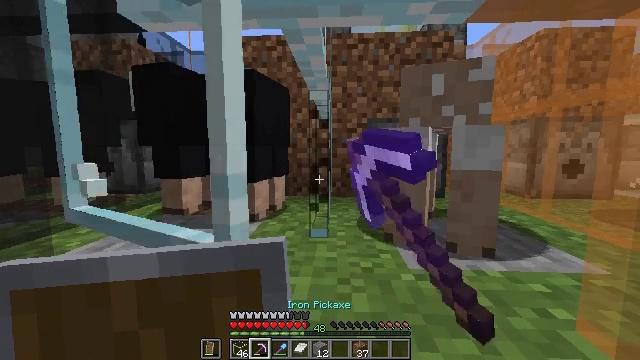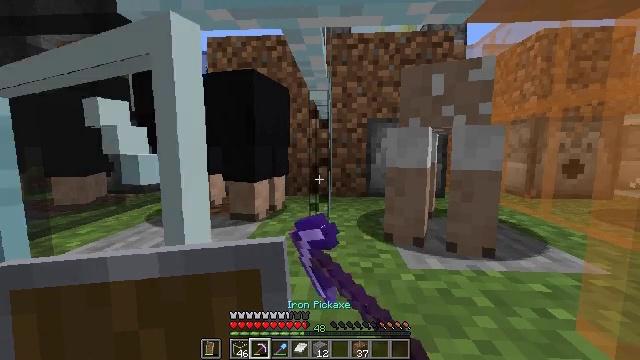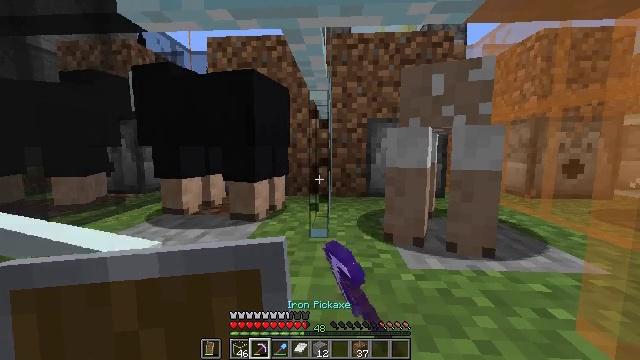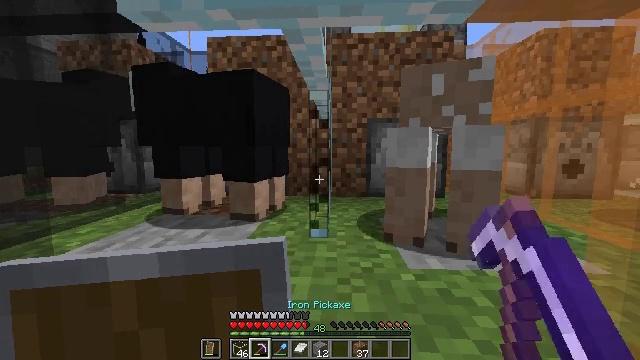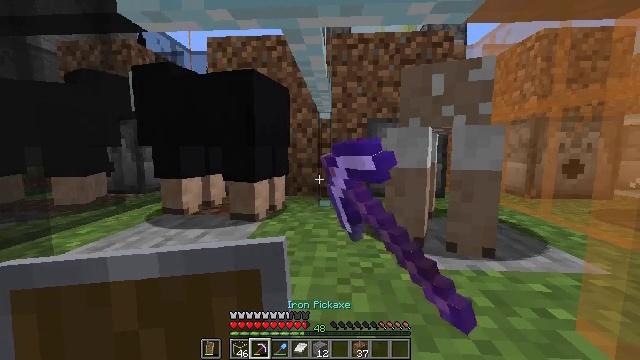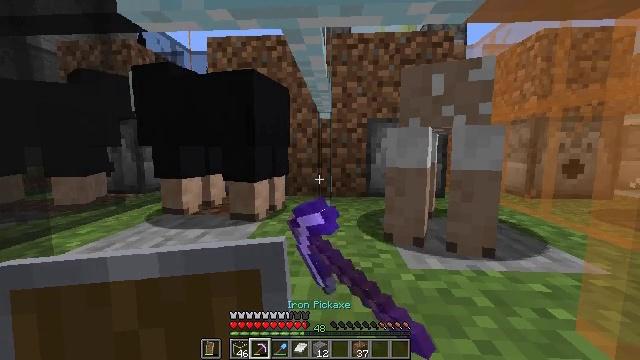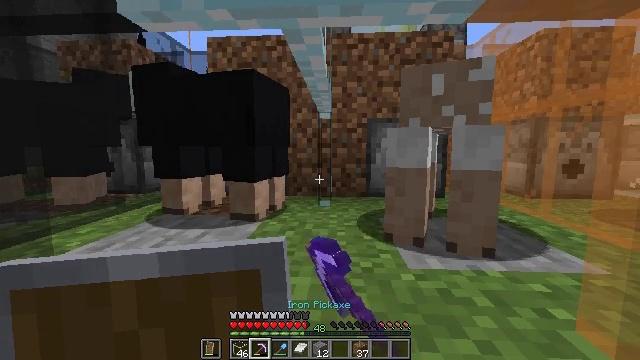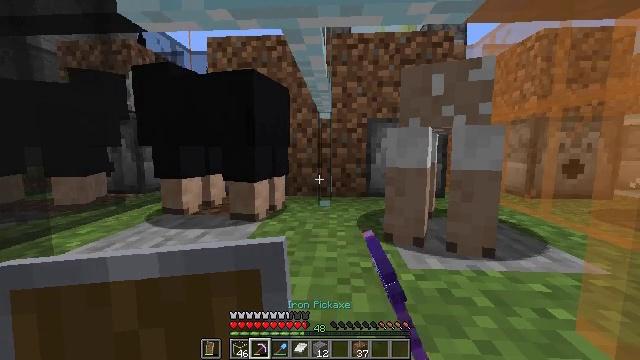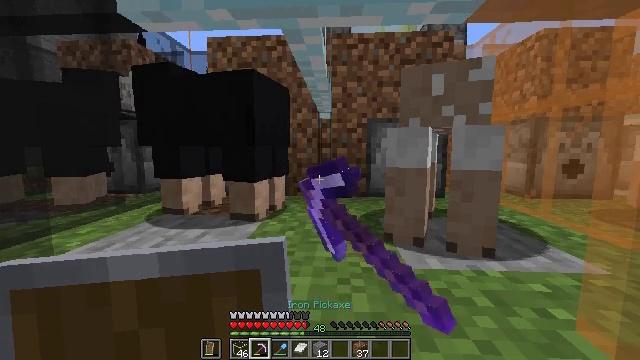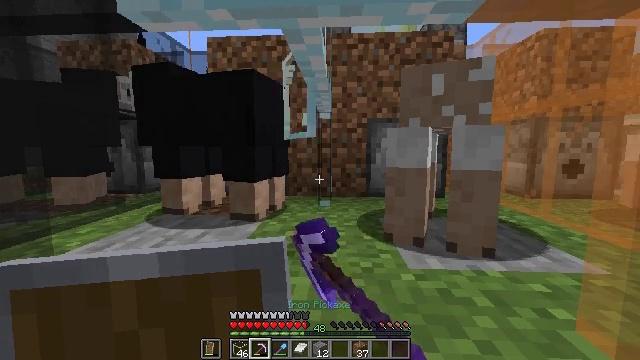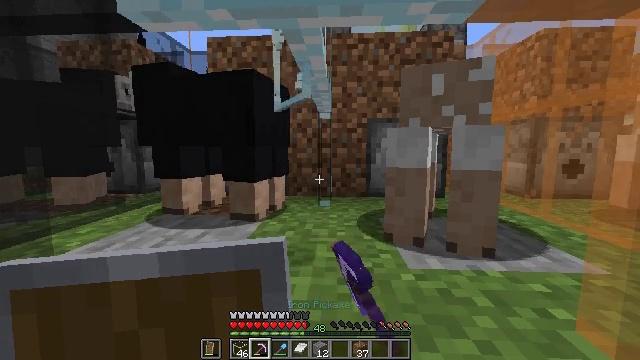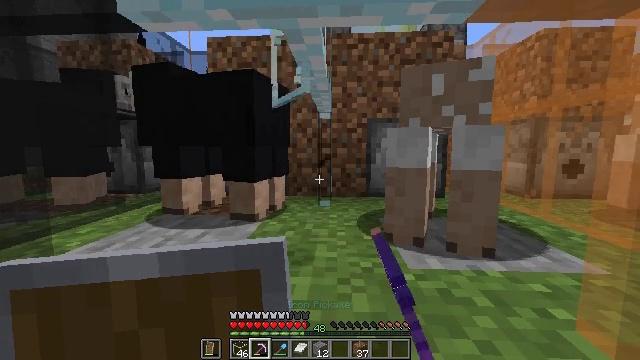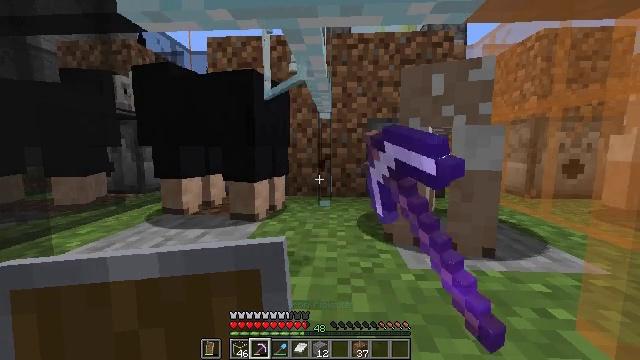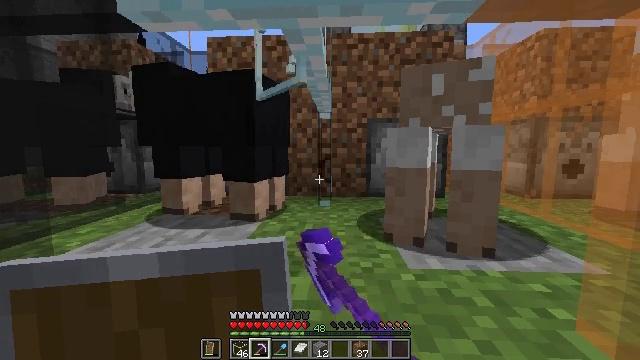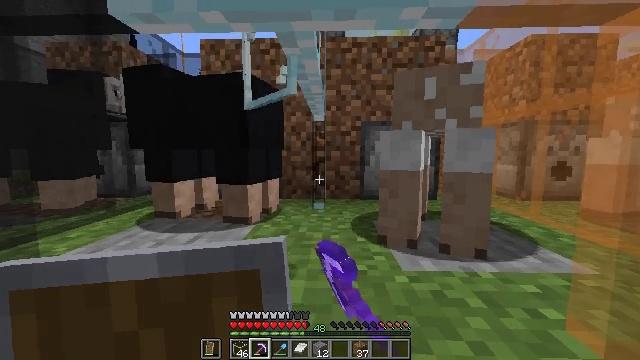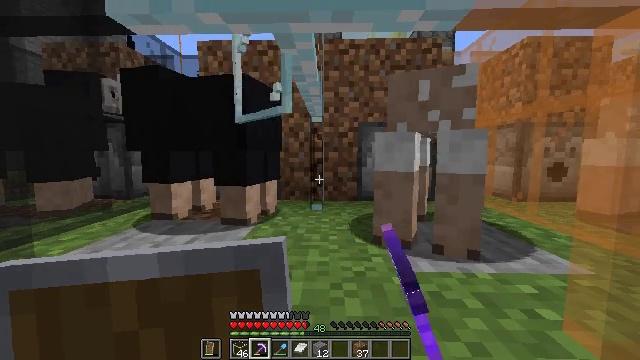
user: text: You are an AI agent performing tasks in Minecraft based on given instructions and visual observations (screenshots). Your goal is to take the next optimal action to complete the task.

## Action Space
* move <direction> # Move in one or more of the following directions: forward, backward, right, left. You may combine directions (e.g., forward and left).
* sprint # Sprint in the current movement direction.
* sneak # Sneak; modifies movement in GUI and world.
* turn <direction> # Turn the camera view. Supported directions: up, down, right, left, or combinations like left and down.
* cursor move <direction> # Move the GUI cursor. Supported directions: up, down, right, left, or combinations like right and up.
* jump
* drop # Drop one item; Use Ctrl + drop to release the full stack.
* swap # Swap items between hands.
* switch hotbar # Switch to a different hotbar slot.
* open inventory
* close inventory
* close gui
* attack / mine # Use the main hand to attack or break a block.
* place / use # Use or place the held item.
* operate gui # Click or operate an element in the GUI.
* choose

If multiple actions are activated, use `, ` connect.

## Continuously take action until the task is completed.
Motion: motion action
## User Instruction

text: Mine the glass pane carefully.
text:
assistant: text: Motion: attack / mine
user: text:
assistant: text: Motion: attack / mine
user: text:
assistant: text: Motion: attack / mine
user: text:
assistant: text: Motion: attack / mine
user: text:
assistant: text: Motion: attack / mine
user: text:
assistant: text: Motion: attack / mine
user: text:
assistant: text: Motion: attack / mine
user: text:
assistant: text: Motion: attack / mine
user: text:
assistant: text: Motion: attack / mine
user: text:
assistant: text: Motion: attack / mine
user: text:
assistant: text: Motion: attack / mine
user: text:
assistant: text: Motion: attack / mine
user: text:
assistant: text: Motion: attack / mine
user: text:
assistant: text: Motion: turn right, attack / mine
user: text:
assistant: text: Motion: attack / mine
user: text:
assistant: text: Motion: attack / mine
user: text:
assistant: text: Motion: attack / mine
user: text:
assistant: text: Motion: attack / mine
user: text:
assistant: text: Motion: attack / mine
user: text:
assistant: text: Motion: attack / mine
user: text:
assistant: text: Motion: attack / mine
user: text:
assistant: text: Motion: attack / mine
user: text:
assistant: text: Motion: no_op
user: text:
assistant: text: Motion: no_op